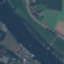
Land use / land cover: River